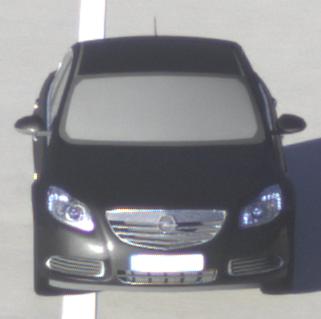
Make: Opel
Model: Insignia 1.6
Detailed model: Insignia (A) Notch Back
Model produced from: 2008/11
Model produced until: 2008/12
Doors: 4
Color: black
Road condition: dry road
Daytime: sunrise or sunset
Contrast: high contrast